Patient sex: F
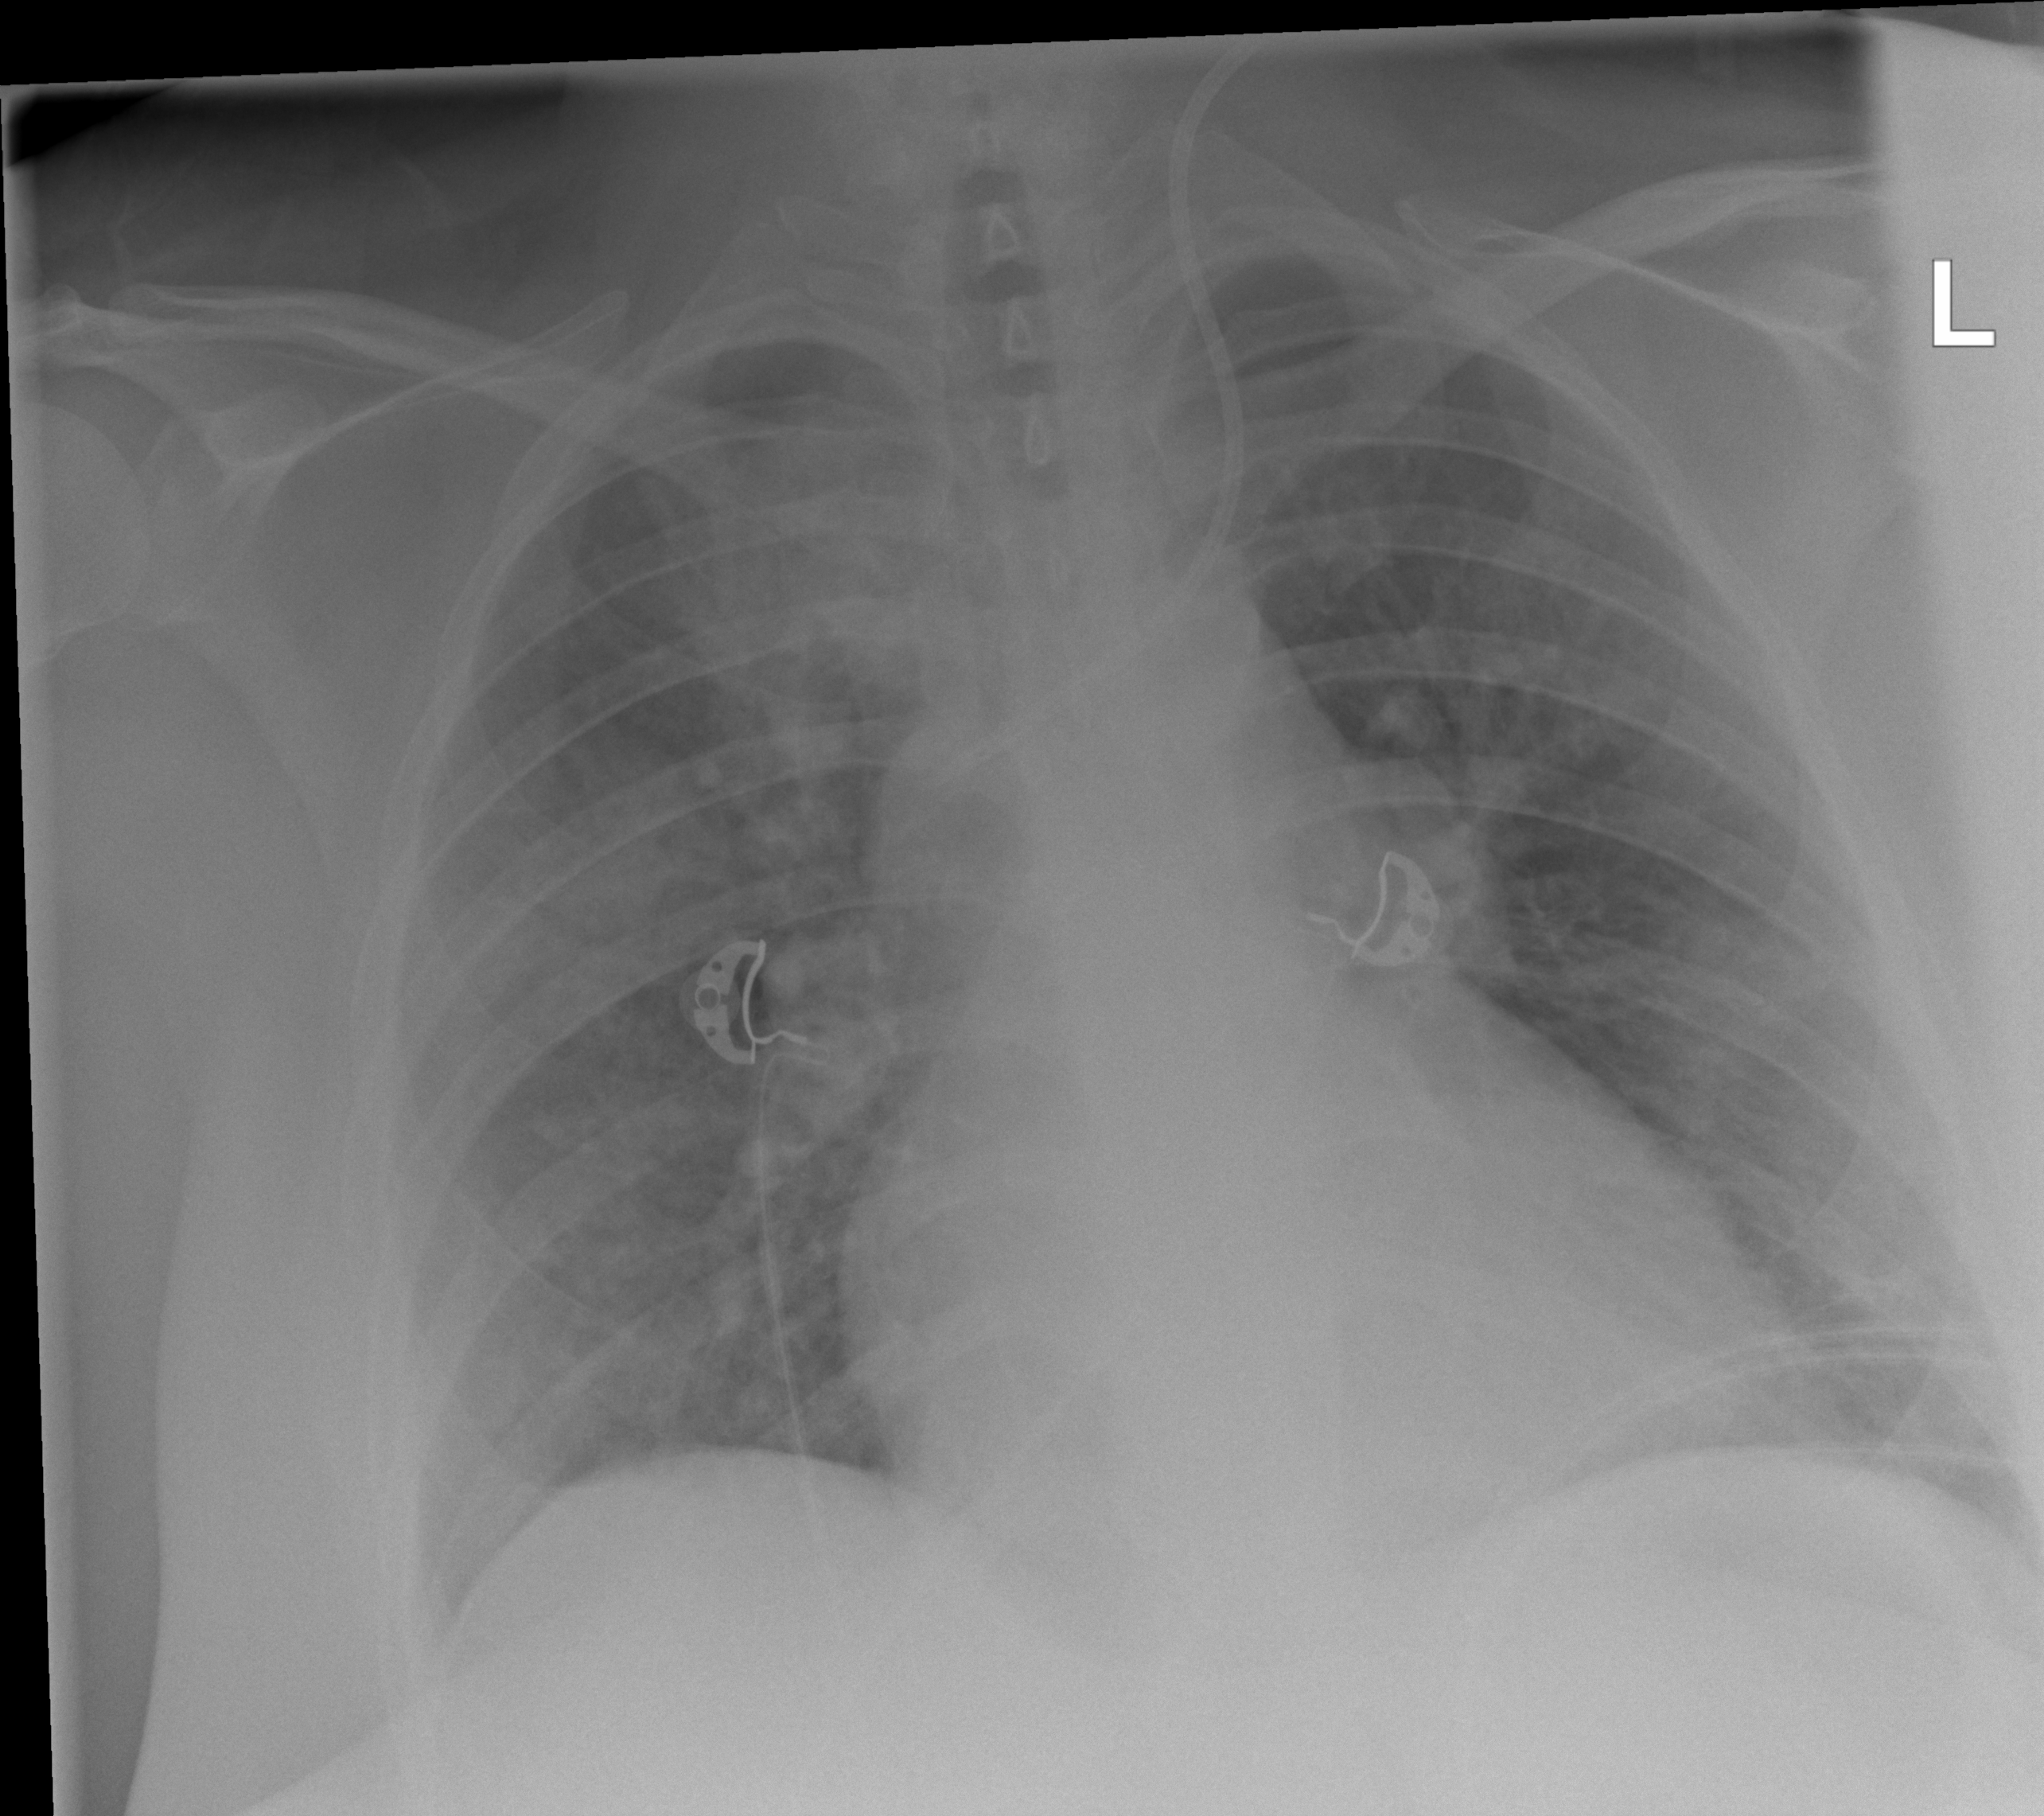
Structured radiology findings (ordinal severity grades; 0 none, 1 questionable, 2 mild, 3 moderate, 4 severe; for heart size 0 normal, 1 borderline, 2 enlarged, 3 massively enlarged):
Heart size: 2
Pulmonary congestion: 2
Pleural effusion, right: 1
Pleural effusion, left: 0
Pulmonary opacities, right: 2
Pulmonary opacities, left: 0
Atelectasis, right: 3
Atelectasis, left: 0